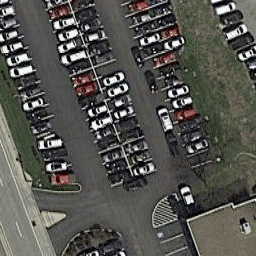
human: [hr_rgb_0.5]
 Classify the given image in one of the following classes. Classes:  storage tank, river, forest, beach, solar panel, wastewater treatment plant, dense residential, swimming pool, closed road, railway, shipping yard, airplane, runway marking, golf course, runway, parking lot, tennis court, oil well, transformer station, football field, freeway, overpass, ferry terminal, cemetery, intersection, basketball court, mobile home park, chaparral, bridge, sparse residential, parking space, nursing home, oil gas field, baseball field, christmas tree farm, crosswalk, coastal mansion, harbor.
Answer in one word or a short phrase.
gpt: parking lot